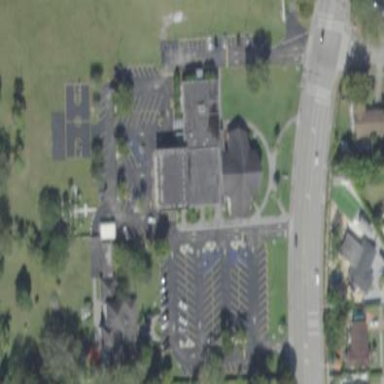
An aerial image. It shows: Beautiful church building.